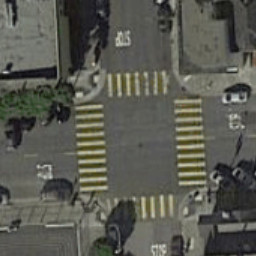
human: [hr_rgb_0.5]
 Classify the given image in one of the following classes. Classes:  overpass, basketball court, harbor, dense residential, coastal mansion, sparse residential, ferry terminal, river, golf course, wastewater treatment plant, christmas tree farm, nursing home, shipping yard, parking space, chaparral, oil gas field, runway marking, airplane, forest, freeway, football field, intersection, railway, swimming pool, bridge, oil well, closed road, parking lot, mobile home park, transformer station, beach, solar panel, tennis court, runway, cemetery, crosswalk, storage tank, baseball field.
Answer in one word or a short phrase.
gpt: crosswalk